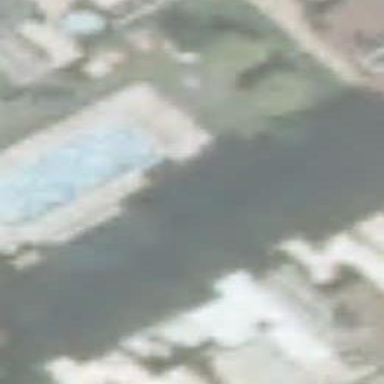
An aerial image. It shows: Swimming pool located in leisure land.